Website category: university
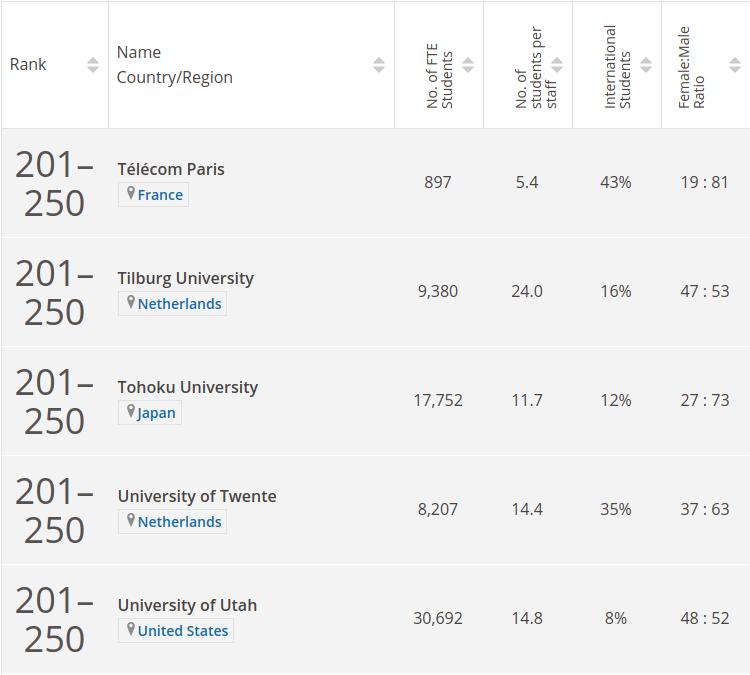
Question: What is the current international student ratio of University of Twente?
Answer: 35%

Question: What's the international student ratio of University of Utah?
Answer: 8%

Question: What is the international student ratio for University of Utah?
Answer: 8%

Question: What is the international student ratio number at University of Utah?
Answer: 8%

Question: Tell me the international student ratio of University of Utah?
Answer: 8%

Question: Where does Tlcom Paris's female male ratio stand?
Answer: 19 : 81

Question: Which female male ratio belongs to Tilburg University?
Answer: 47 : 53

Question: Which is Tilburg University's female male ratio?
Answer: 47 : 53

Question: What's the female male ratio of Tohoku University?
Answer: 27 : 73

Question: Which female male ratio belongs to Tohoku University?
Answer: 27 : 73

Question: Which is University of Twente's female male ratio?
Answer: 37 : 63

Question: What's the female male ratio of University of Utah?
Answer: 48 : 52

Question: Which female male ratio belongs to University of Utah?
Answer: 48 : 52

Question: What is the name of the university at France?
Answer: Tlcom Paris

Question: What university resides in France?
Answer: Tlcom Paris

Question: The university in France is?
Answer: Tlcom Paris

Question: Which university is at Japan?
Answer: Tohoku University

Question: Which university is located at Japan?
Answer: Tohoku University

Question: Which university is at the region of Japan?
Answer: Tohoku University

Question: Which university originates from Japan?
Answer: Tohoku University

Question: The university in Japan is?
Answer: Tohoku University

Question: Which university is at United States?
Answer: University of Utah

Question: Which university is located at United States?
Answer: University of Utah

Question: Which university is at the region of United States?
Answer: University of Utah

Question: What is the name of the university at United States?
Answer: University of Utah

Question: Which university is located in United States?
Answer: University of Utah

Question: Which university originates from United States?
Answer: University of Utah

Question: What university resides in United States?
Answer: University of Utah

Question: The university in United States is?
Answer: University of Utah

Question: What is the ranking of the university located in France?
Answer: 201250